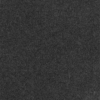
Label: dusty